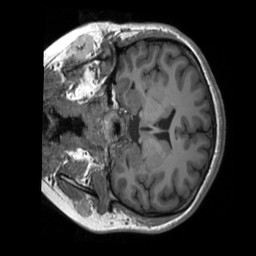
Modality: T1w
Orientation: coronal
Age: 18
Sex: female
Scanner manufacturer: siemens
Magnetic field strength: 3 T
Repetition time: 2.3 s
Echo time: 0.00232 s